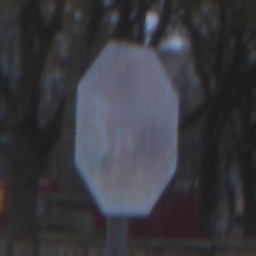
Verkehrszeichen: Stop
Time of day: SunriseSunset
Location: Outdoor (Urban)
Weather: PartlyCloudy
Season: NotSpecified
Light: Natural